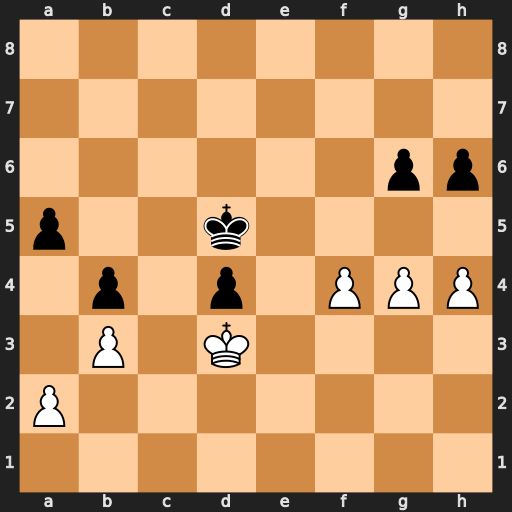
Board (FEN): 8/8/6pp/p2k4/1p1p1PPP/1P1K4/P7/8
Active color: w
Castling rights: -
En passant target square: -
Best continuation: h5 gxh5 gxh5 Kc5 Ke4 a4 f5